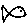
Label: fish